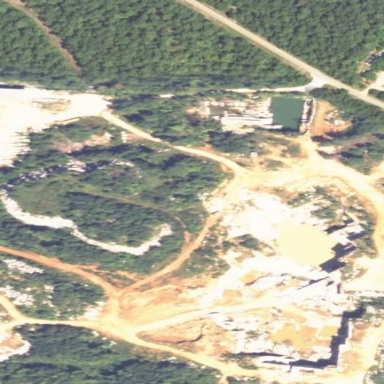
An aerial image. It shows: Quarry area.